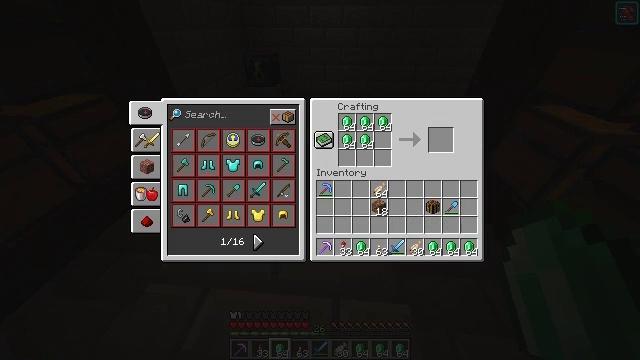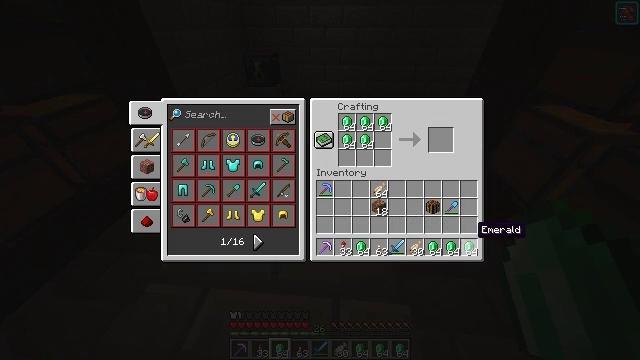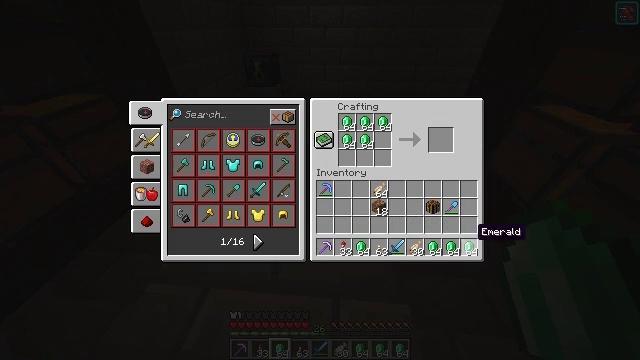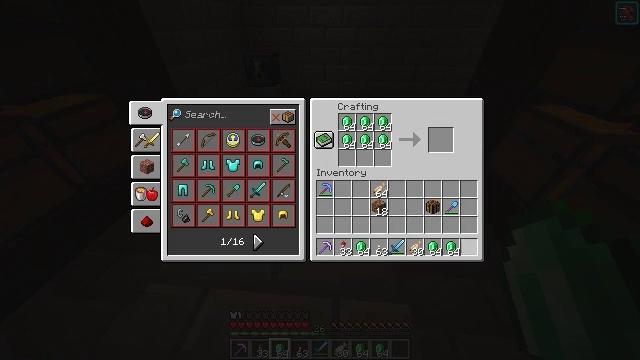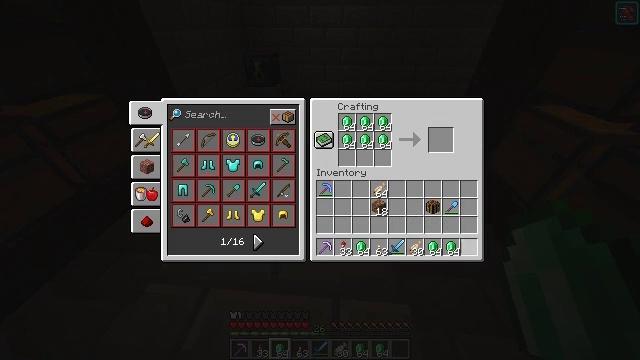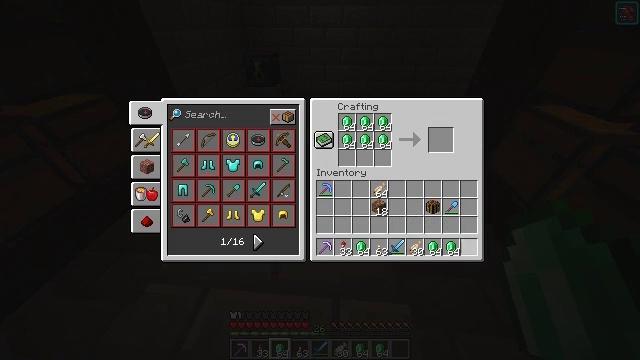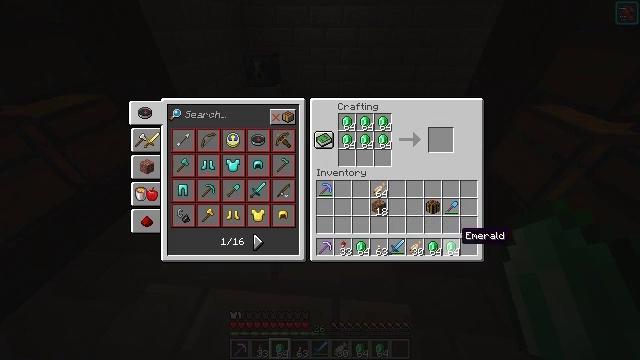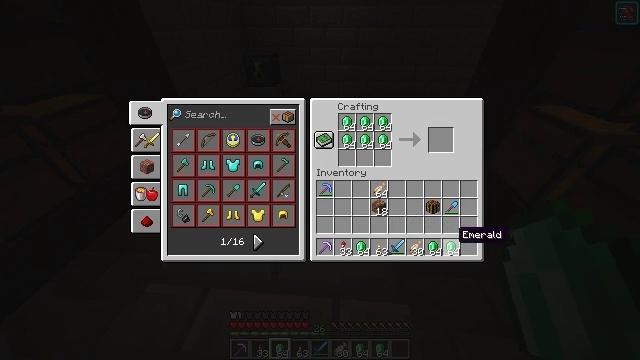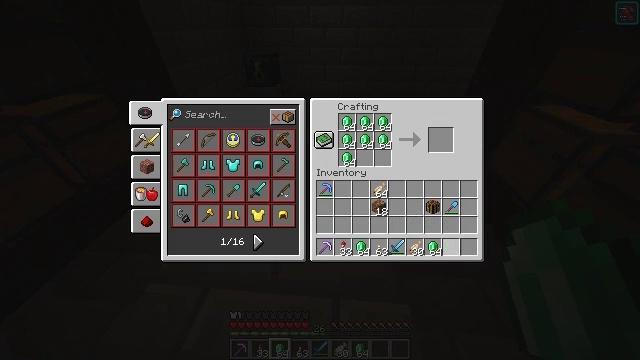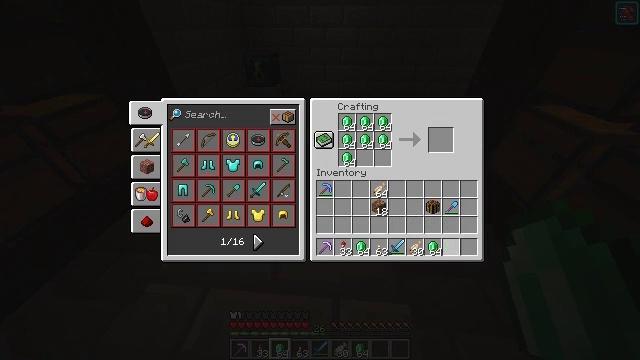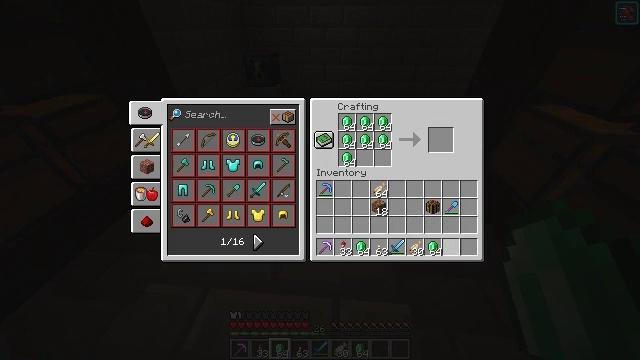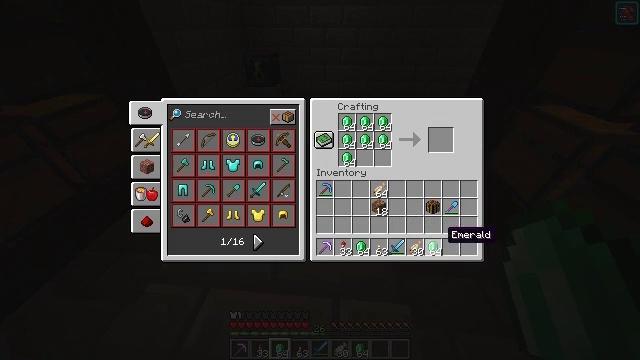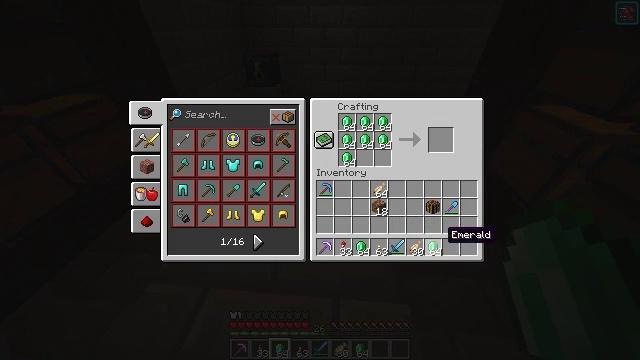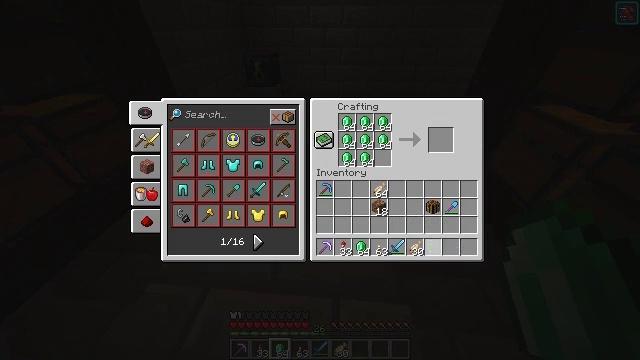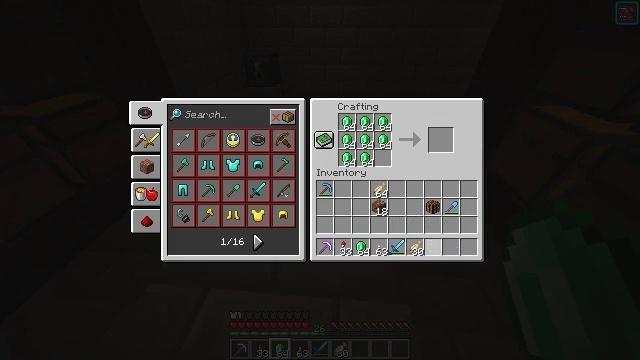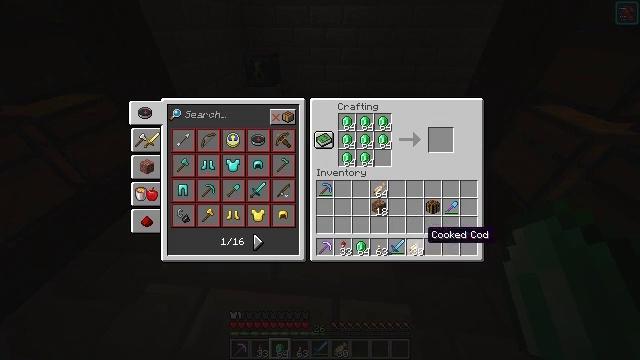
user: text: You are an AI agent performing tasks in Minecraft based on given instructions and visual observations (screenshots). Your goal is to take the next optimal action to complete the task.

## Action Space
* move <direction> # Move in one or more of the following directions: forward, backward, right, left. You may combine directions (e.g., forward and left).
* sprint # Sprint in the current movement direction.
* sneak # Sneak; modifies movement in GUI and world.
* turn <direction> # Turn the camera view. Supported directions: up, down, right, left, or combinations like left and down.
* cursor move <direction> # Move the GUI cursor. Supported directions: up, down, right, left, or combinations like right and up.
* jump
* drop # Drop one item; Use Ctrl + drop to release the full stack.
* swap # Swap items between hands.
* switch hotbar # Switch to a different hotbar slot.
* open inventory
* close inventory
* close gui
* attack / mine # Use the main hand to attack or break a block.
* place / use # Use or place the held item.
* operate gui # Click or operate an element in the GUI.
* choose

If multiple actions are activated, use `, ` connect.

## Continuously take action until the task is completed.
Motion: motion action
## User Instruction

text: Use emeralds to craft an emerald block.
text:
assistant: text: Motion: sneak
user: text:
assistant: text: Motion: sneak
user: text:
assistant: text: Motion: sneak, choose
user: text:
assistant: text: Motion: sneak, choose
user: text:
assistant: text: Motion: sneak
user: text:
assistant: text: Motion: sneak, cursor move left
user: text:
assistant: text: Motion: sneak
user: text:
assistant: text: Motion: sneak, choose
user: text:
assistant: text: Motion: sneak, choose
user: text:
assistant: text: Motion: sneak
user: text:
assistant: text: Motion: sneak
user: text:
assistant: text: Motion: sneak
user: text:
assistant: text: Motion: sneak, choose
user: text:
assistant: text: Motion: sneak, choose
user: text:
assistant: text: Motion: sneak, cursor move left
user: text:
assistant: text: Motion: sneak, cursor move left
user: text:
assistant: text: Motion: sneak, cursor move left
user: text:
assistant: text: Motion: sneak, cursor move left
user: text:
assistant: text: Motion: sneak
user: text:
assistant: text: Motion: sneak
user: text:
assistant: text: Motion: sneak
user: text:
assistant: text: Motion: sneak
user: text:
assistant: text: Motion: sneak
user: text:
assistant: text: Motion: sneak, choose
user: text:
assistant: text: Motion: sneak, choose
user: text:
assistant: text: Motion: sneak
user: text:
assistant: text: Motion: sneak, cursor move right and up
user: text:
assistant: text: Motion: sneak, cursor move right and up
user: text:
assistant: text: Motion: sneak, cursor move right and up
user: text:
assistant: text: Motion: sneak